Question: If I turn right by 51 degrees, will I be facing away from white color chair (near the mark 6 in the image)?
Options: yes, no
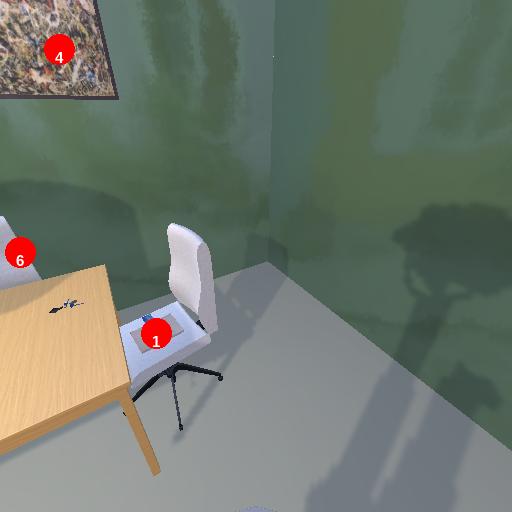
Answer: yes